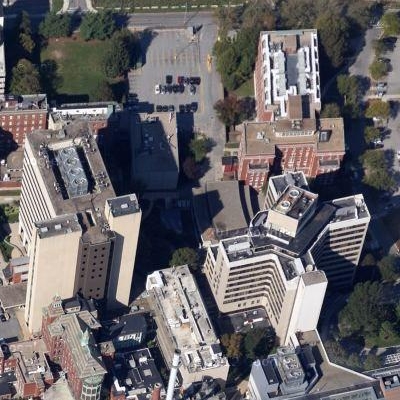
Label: cIndustry